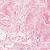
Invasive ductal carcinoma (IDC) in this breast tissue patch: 0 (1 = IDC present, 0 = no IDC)